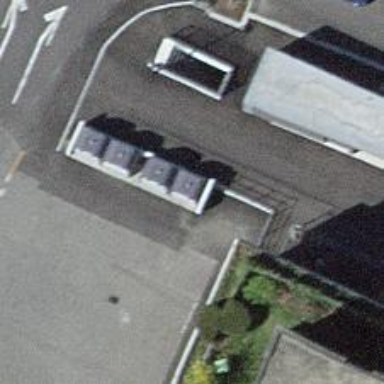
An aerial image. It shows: Recycling container at amenity designated for recycling.